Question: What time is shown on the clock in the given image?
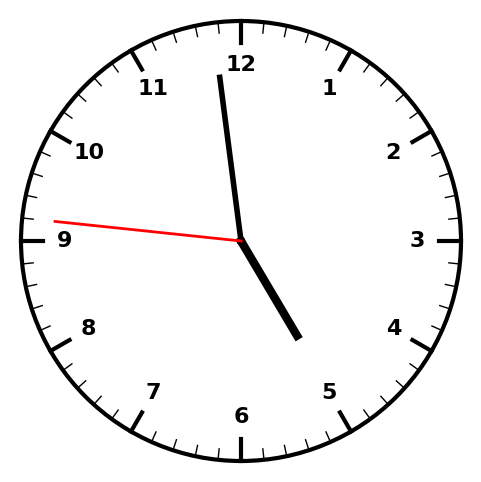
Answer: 04:58:46